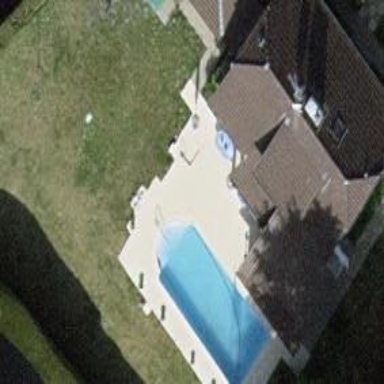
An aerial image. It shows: Swimming pool located in leisure land.